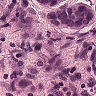
Metastatic tissue present: yes